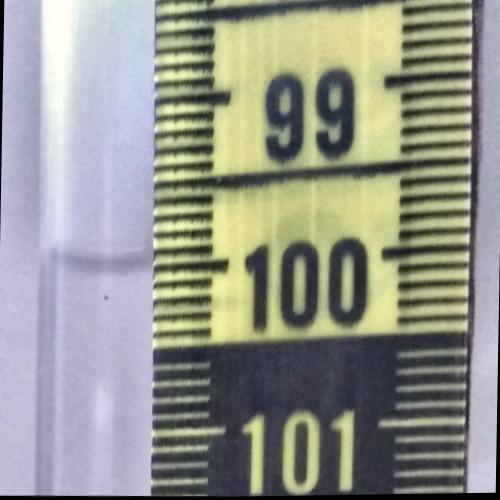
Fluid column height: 99.9 cm